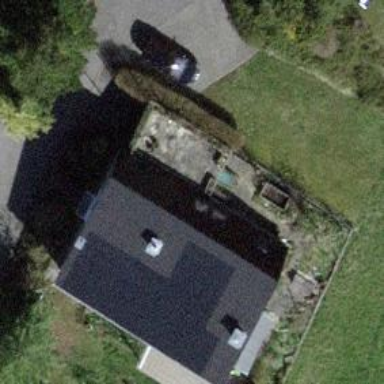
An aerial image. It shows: Flat-roofed building.